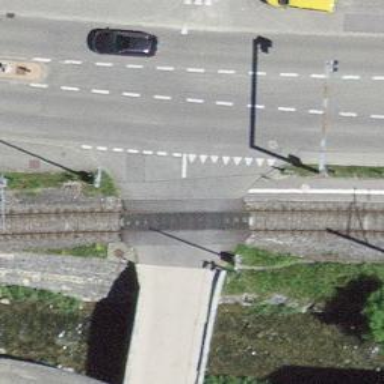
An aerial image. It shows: Railway level crossing.